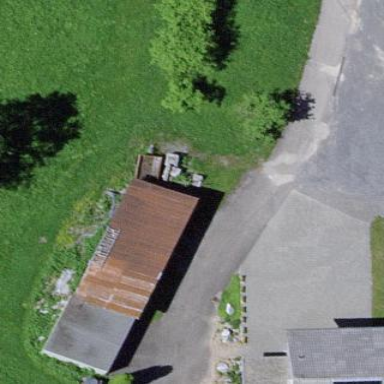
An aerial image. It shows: View of roof of building.